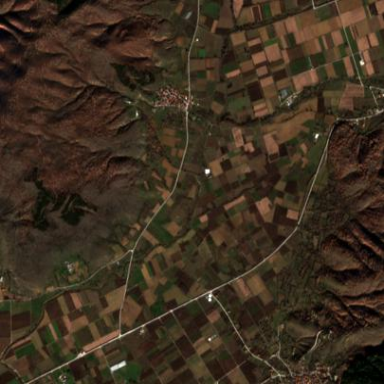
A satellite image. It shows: Picturesque farmland scene.